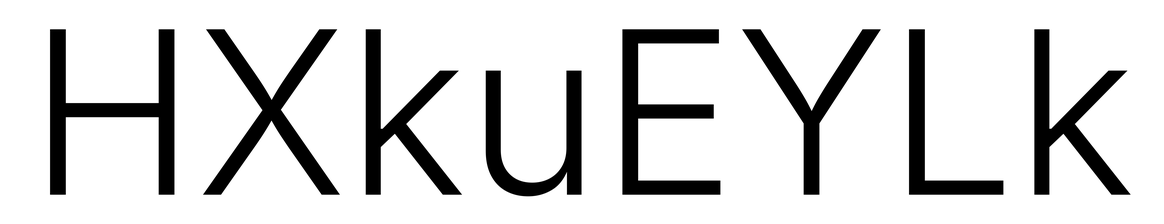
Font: Inter_Light